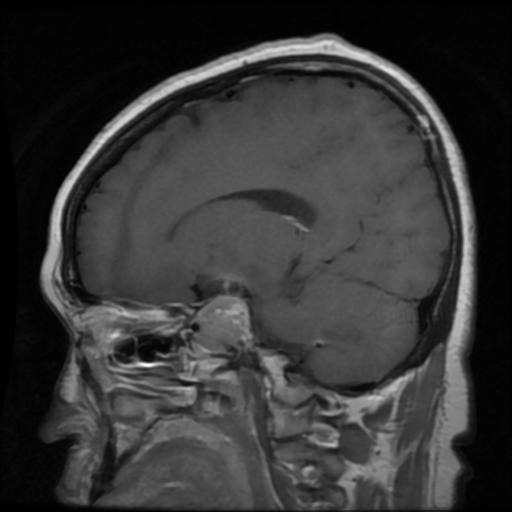
Label: pituitary